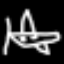
Label: airplane